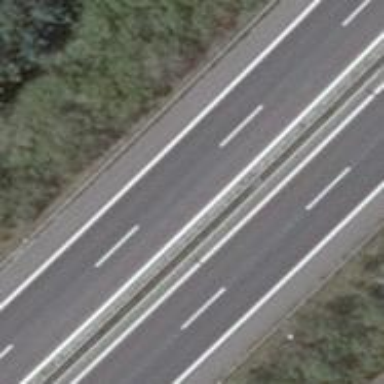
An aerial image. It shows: This is trunk highway with motorroad.